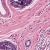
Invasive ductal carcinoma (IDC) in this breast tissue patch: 0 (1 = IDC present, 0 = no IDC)